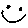
Label: smiley face